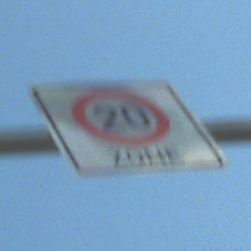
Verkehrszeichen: BeginnZone20
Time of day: MorningAfternoon
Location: Outdoor (Suburban)
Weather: Clear
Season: NotSpecified
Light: Natural